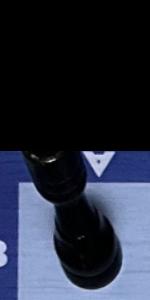
Label: Rook_Black